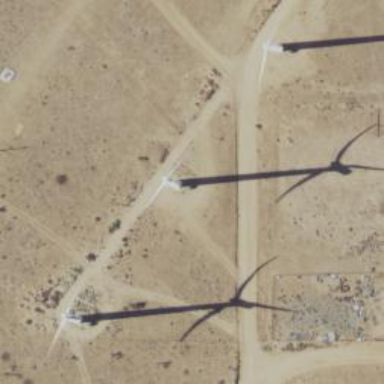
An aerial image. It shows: Wind power generator employing wind turbines.